Question: I want to prevent CMD from closing automatically after running the program.
Code:
'''
static void Main(string[] args)
{
FileStream textfsw = new FileStream("fileone.txt", FileMode.Append, FileAccess.Write); // CREATING FILE
StreamWriter textsw = new StreamWriter(textfsw);
Console.Write(" Enter your ID: ");
int ID = int.Parse(Console.ReadLine());
Console.Write(" Enter your Name: ");
string Name = Console.ReadLine();
Console.WriteLine(" Thank you! your logged in as" +Name+ +ID);
textsw.Close();
textfsw.Close();
FileStream textfs = new FileStream("fileone.txt", FileMode.Open, FileAccess.Read); // READING A FILE USING ReadAllLines
StreamReader textsr = new StreamReader(textfs);
String[] lines = File.ReadAllLines("fileone.txt");
}
'''
Screenshot:

I want to show the following after running and prevent cmd from closing:
'''
Thank you! your logged in as John Smith 12345
'''
Any answers would be appreciated.
Thank you.
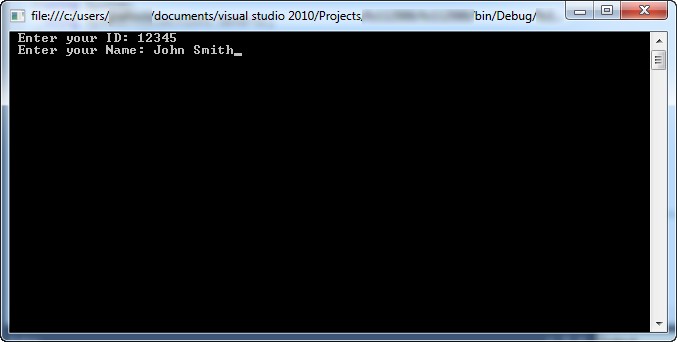
Answer: You can use <URL>.
This is an alternative to <URL> which need the user to press enter.
---
As an asside, when using file access (and working with objects that implement <URL> to ensure all resources are freed up in all cases:
'''
using(FileStream textfs = new FileStream("fileone.txt", FileMode.Open, FileAccess.Read))
{
using(StreamReader textsr = new StreamReader(textfs))
{
// Do things with textfs and textsr
}
}
'''
Also note that since you're using 'File.ReadAllLines' you don't need any of the above as it does it for you.